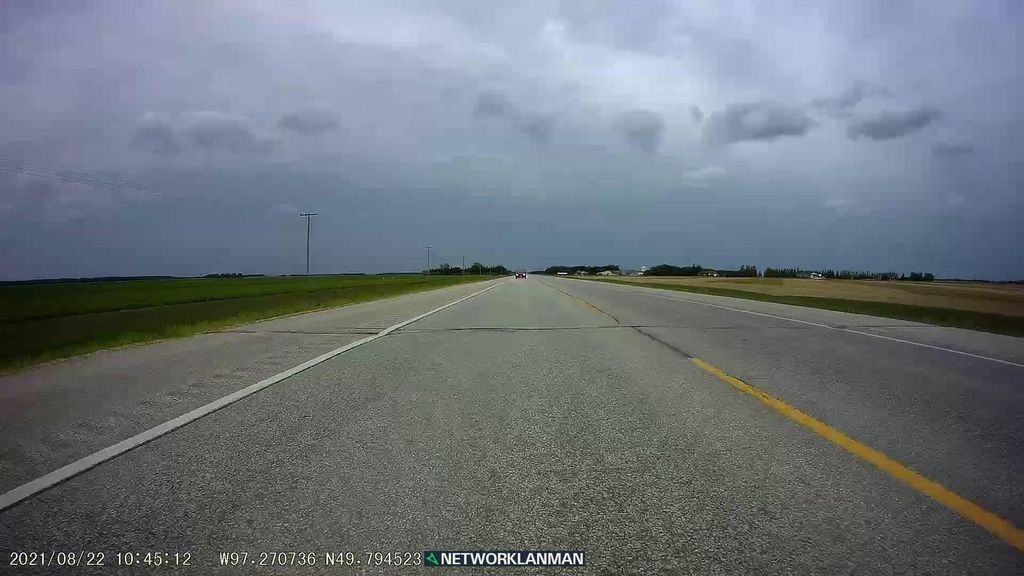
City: winnipeg